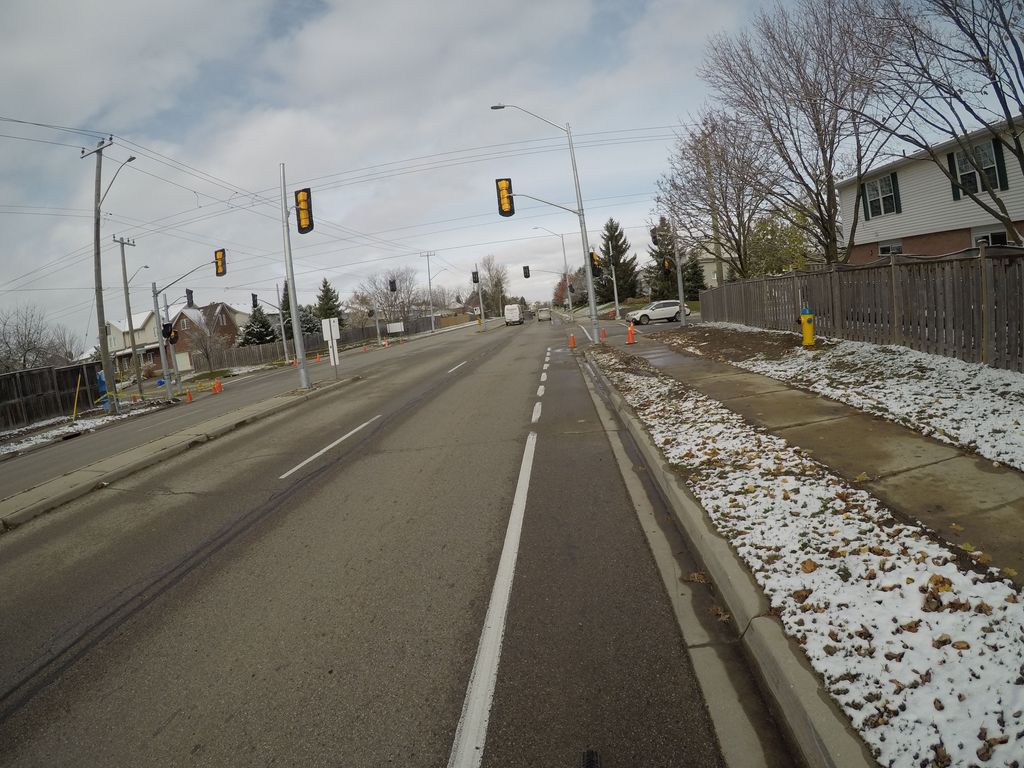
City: kitchener-waterloo